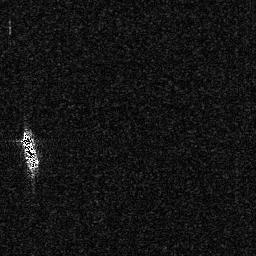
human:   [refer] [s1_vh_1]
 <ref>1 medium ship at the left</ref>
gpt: <box>[[7, 49, 14, 66, 0]]</box>